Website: home-depot
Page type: account-selection
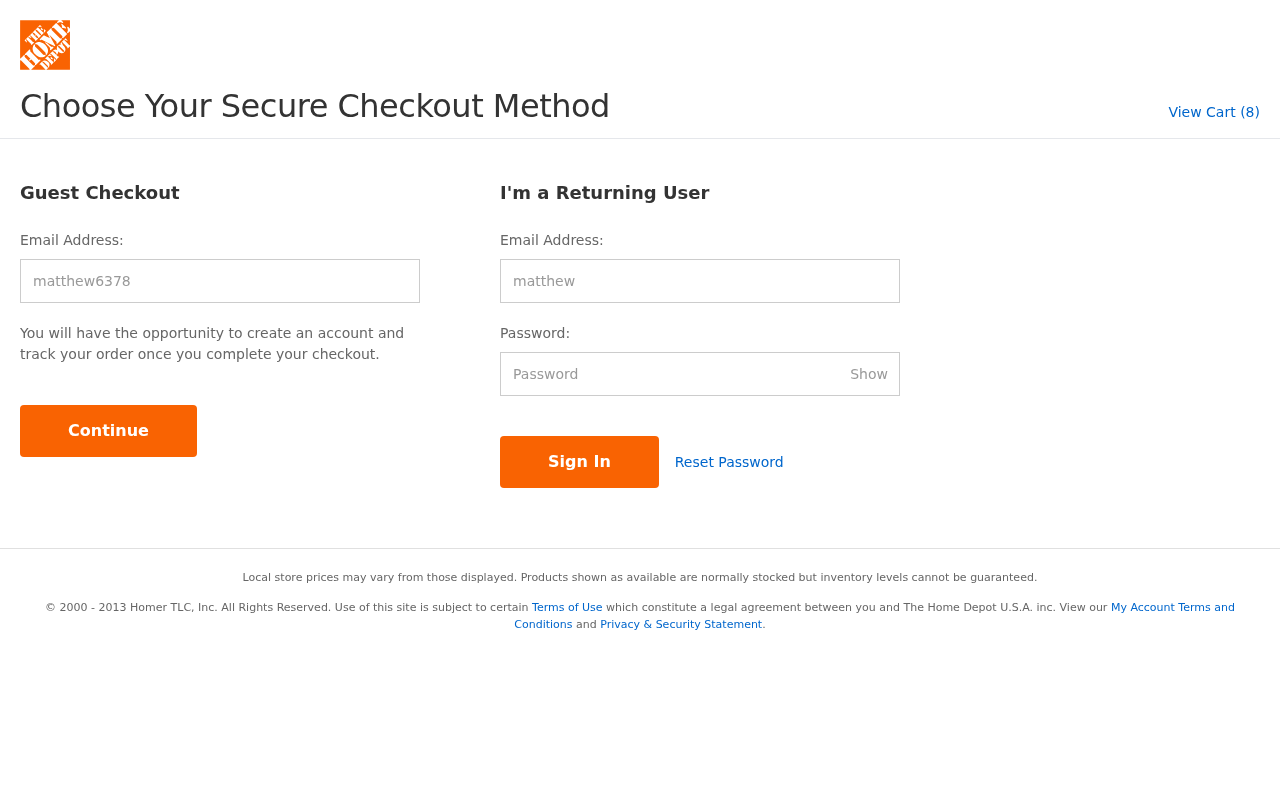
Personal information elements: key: PII_LOGIN_USERNAME
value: matthew6378
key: PII_LOGIN_USERNAME2
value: matthew6378
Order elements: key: ORDER_NUM_ITEMS
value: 8